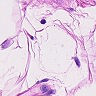
Metastatic tissue present: no